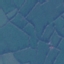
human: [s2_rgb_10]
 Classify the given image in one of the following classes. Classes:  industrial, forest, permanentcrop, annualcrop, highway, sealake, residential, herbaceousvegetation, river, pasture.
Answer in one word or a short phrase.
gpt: Pasture